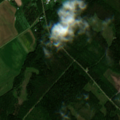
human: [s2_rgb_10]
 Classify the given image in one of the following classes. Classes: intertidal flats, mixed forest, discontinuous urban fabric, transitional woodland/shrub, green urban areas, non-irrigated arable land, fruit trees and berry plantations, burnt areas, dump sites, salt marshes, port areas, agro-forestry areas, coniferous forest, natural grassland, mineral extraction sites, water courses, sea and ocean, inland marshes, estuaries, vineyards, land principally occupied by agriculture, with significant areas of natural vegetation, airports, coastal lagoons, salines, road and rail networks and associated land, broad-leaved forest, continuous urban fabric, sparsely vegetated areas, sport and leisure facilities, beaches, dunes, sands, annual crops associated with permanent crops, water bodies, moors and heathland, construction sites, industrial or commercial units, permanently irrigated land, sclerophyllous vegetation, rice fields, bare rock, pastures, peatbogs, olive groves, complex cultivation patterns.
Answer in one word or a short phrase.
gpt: non-irrigated arable land, land principally occupied by agriculture, with significant areas of natural vegetation, coniferous forest, mixed forest